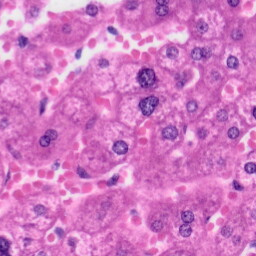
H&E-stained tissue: Liver